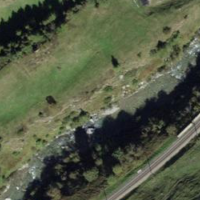
EUNIS habitat code: 24
Species observed at this site:
Anthus trivialis
Oenanthe oenanthe
Saxicola rubetra
Linaria cannabina
Hirundo rustica
Cuculus canorus
Emberiza citrinella
Phoenicurus ochruros
Lanius collurio